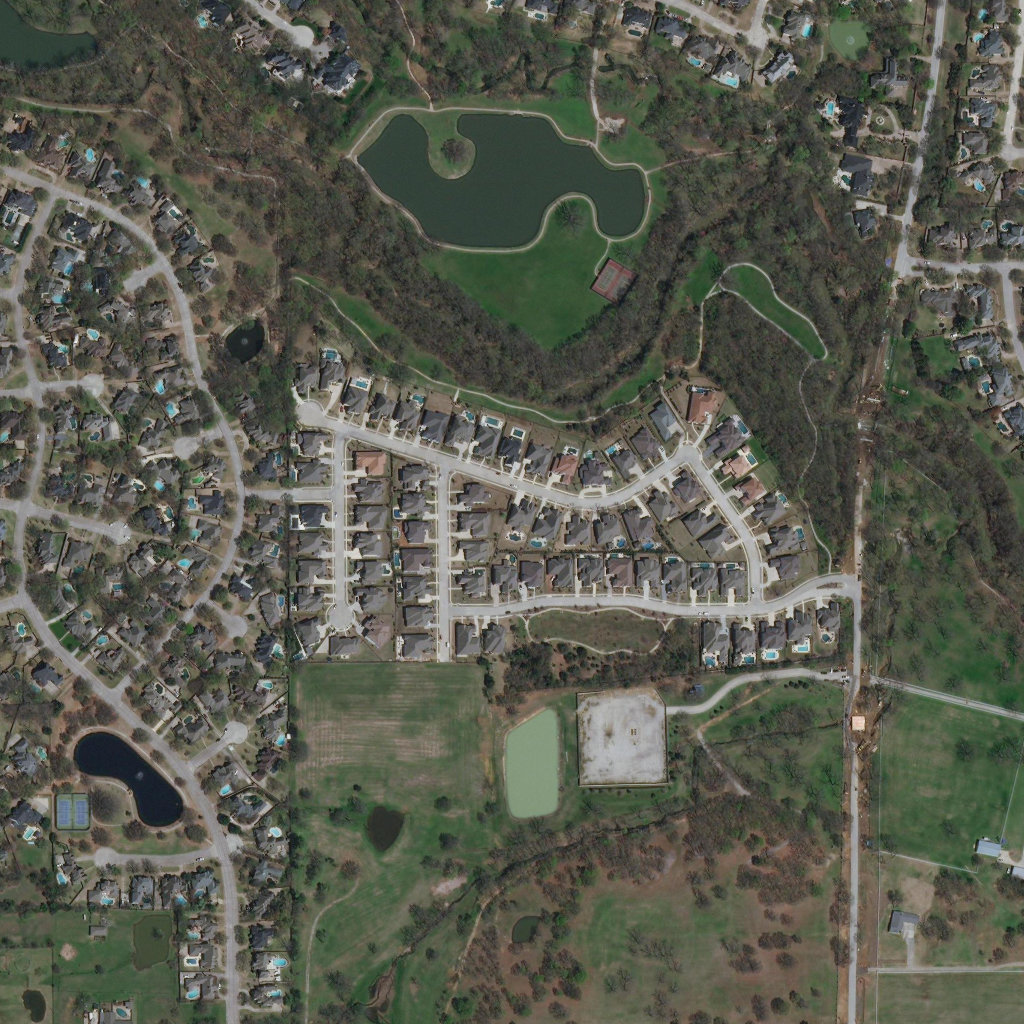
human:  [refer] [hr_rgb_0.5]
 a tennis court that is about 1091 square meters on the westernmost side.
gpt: <box>[[5, 77, 8, 80, 0]]</box>

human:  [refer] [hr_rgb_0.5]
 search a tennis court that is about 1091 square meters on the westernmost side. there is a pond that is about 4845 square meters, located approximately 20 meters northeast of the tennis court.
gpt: <box>[[5, 77, 8, 80, 0]]</box>